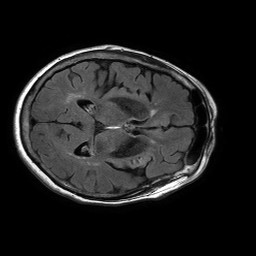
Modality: FLAIR
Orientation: axial
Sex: female
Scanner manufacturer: philips
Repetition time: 11 s
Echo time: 0.125 s